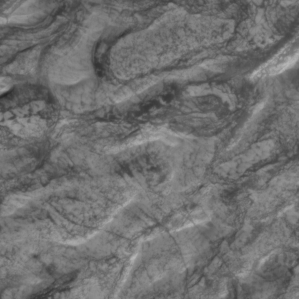
Label: non_frost